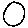
Label: circle